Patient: sex F, age 36
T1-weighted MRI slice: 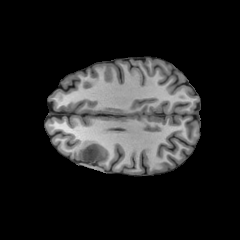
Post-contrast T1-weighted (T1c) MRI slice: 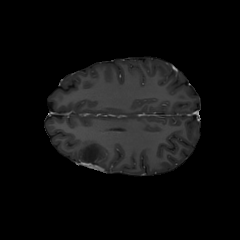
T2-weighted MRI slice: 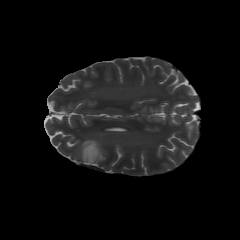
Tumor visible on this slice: yes
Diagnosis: Astrocytoma, IDH-mutant
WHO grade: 2